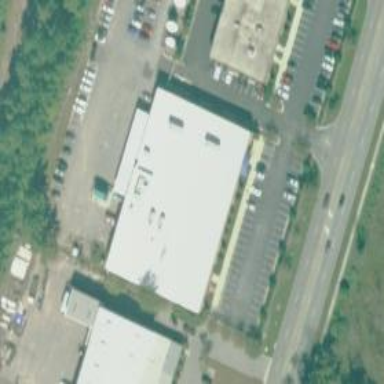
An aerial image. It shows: Commercial building.